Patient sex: M
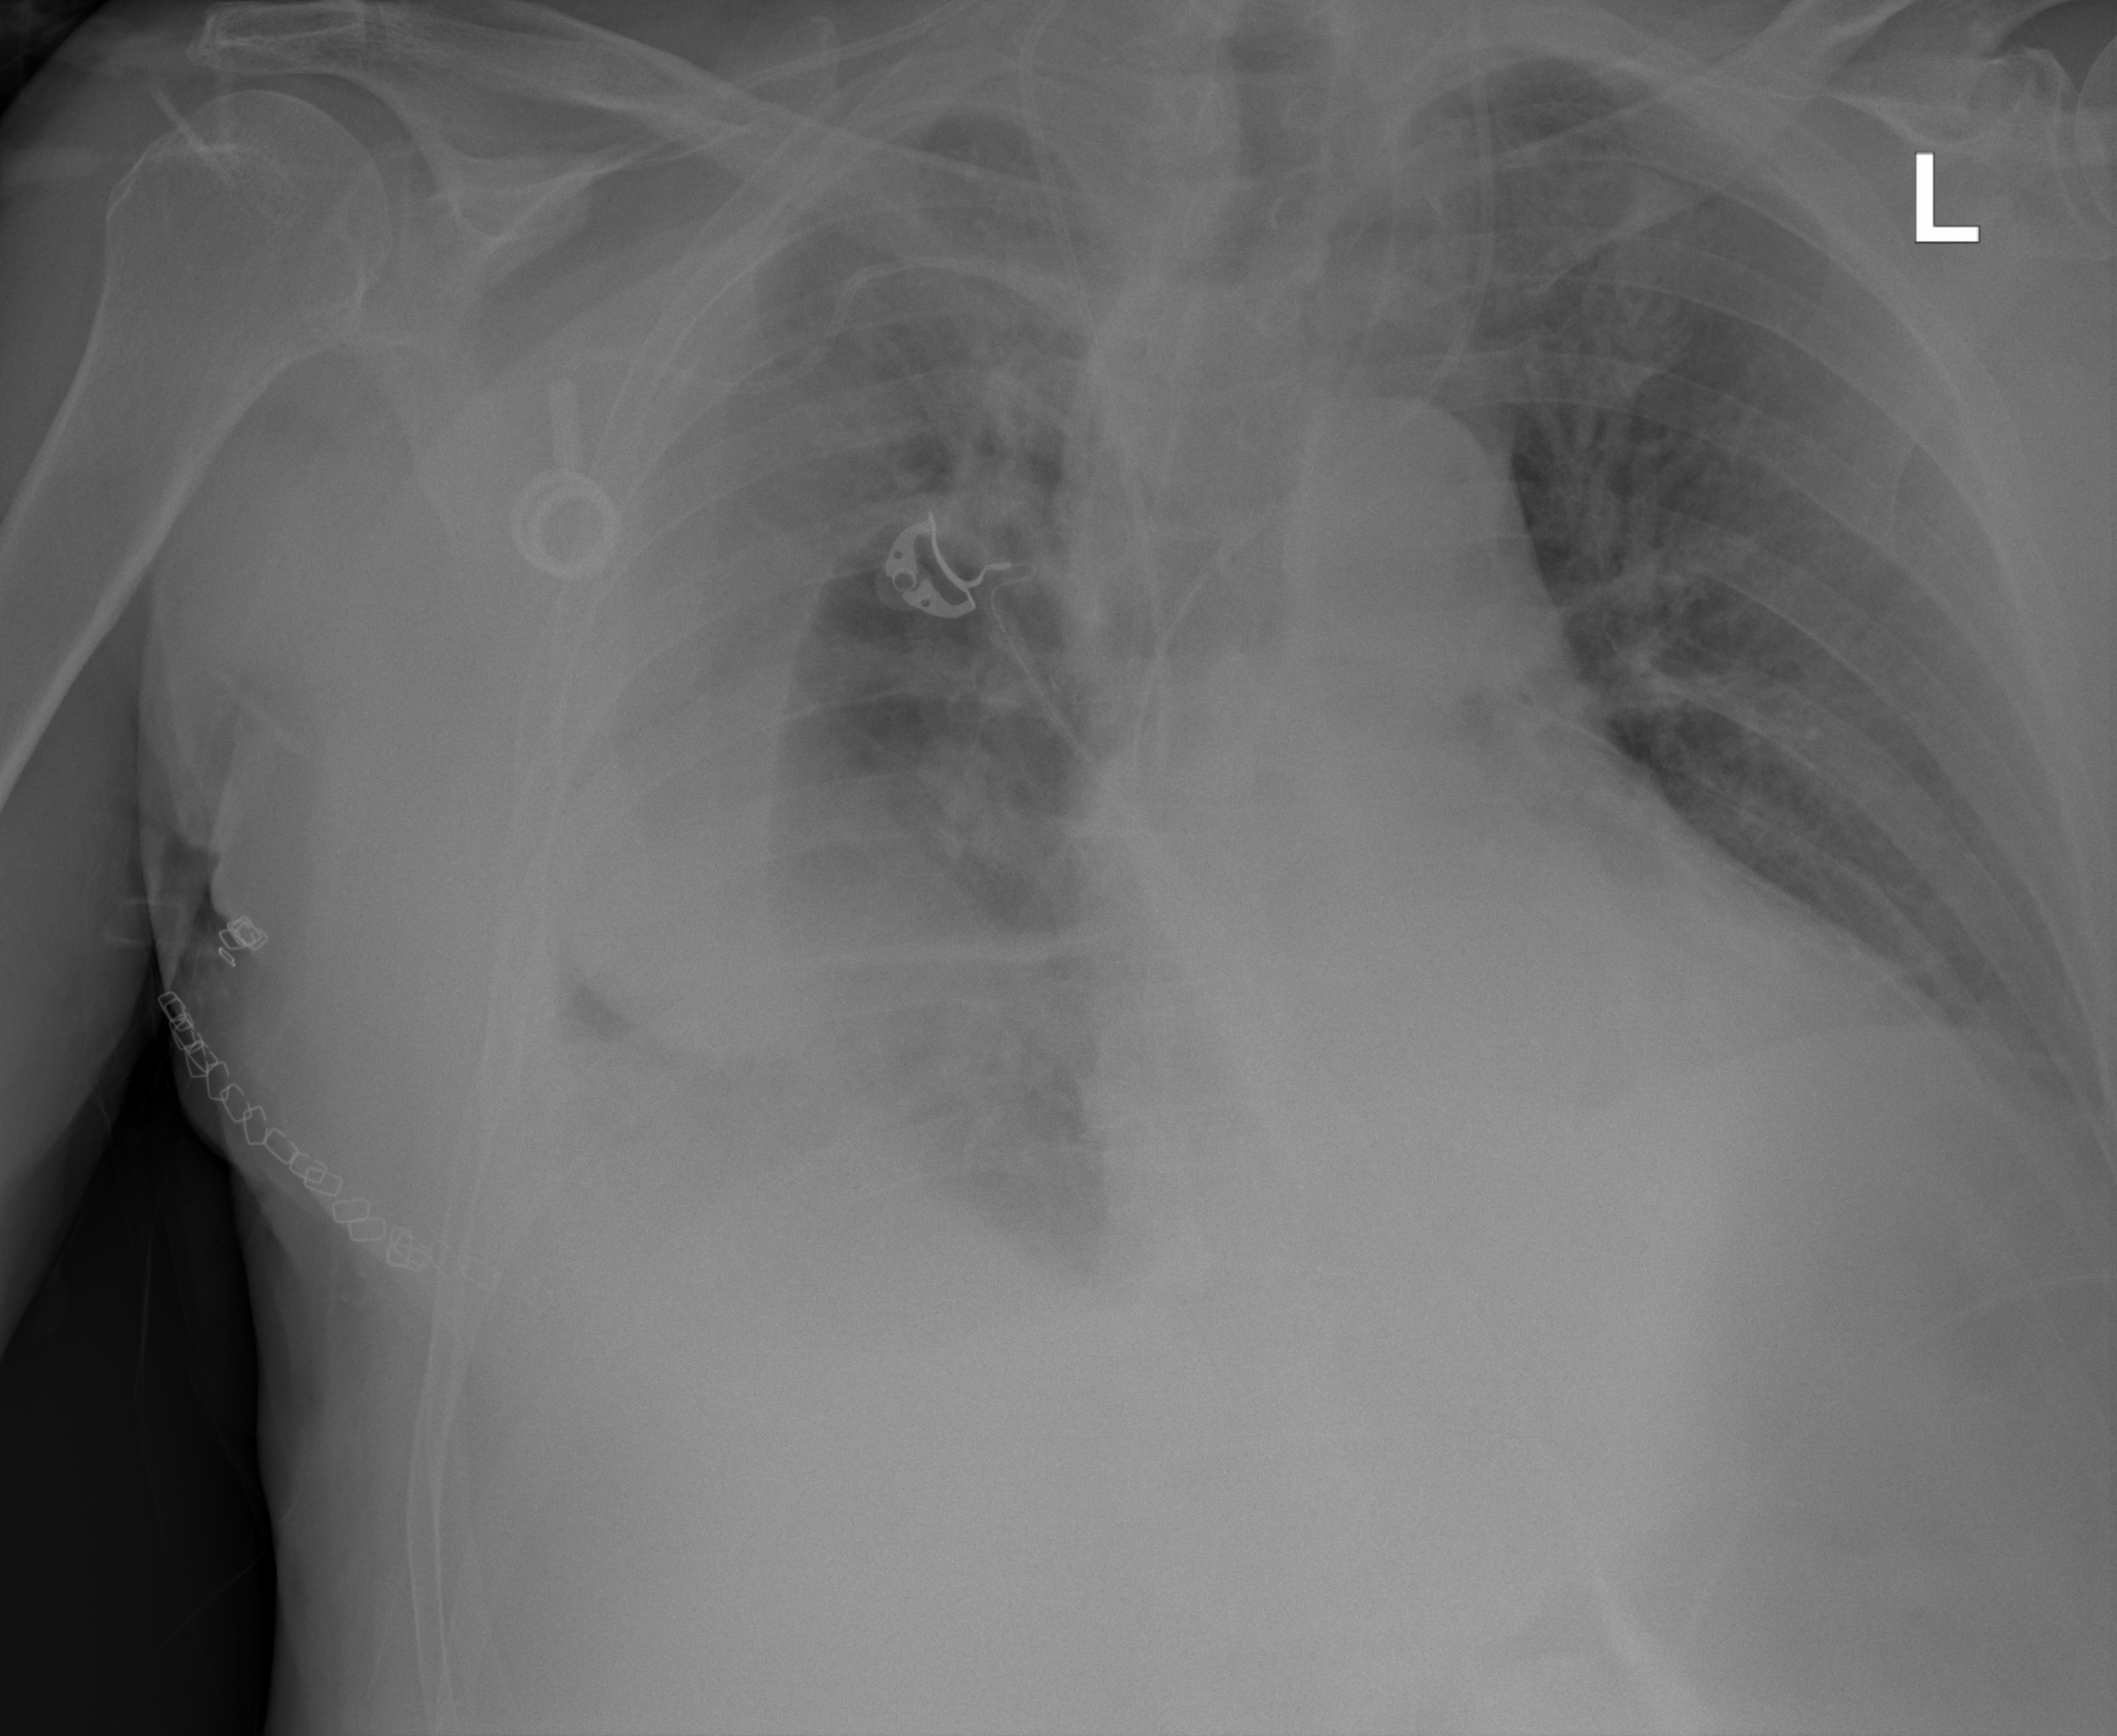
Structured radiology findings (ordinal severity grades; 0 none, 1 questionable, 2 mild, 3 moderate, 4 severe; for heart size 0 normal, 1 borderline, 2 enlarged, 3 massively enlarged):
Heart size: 1
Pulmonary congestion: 2
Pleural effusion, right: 3
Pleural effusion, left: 1
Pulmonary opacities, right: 2
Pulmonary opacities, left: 0
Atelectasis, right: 2
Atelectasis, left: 2